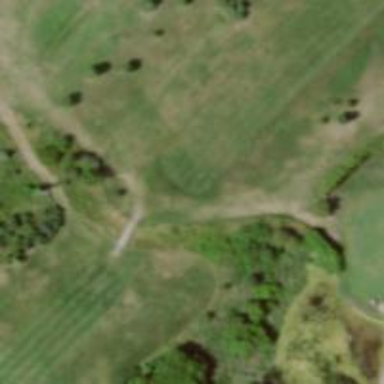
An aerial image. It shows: View of golf hole.